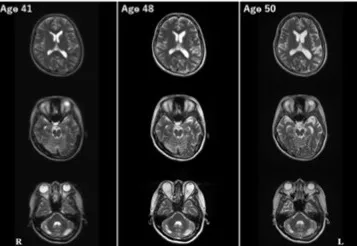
Images of the present patient and the nucleotide variant. (A), The course of T2-weighted brain magnetic resonance imaging (MRI). Longitudinal brain MRI showed progressive brain atrophy with left temporal dominance and non-progressive cerebellar atrophy.
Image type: radiology (mri)